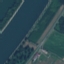
Land use / land cover: River